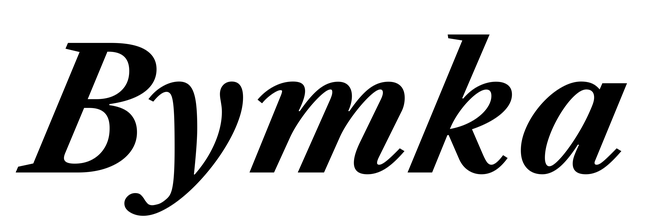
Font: LibreCaslonText-Italic_Bold_Italic